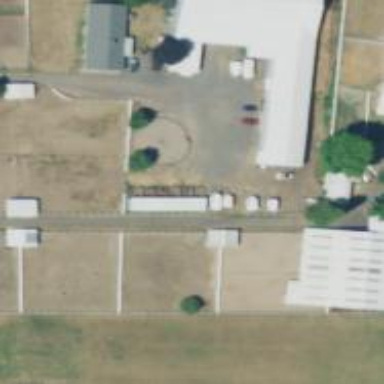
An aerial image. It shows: Animal breeding facility.